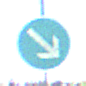
Verkehrszeichen: VorgeschriebeneVorbeifahrtRechts
Umgebung: Outdoor, Special
Tageszeit: Midday
Wetter: PartlyCloudy
Licht: Natural
Jahreszeit: NotSpecified
Kontrast: HighContrast